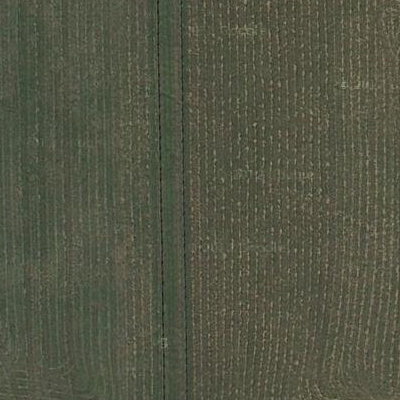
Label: Field